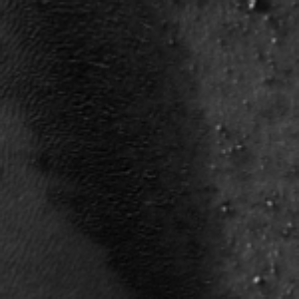
Label: frost